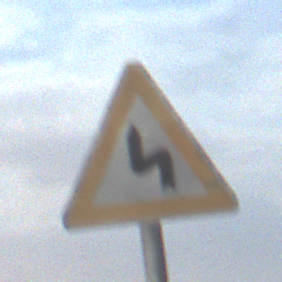
Verkehrszeichen: DoppelkurveZunaechstLinks
Umgebung: Outdoor, Nature
Tageszeit: Night
Wetter: Overcast
Licht: Artificial
Jahreszeit: NotSpecified
Kontrast: LowContrast